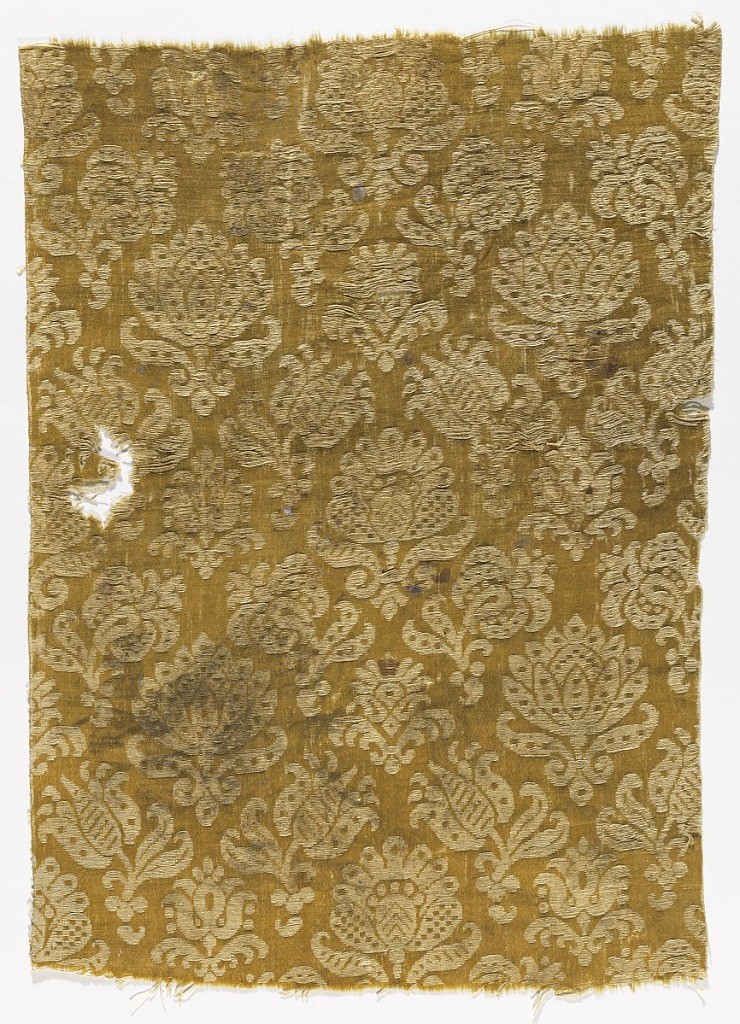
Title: Fragment
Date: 16th century
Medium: silk Technique: brocatelle
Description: Pattern of upright blossoms and curling floral sprigs in cream on a dark yellow ground.